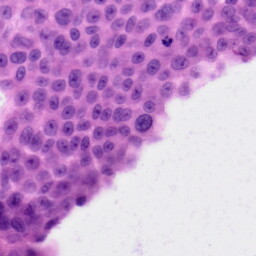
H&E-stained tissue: Skin